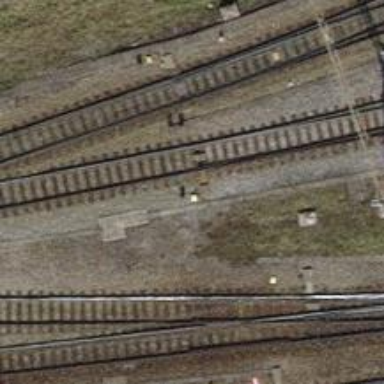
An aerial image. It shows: Rail yard with electrified rails and single track.